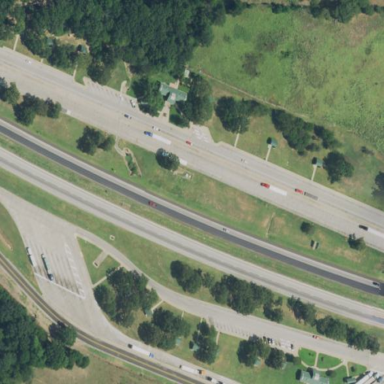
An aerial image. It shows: Rest area on the road with picnic tables.